Aerial crown-view tile of a tropical tree (Barro Colorado Island, Panama), acquired 20240918:
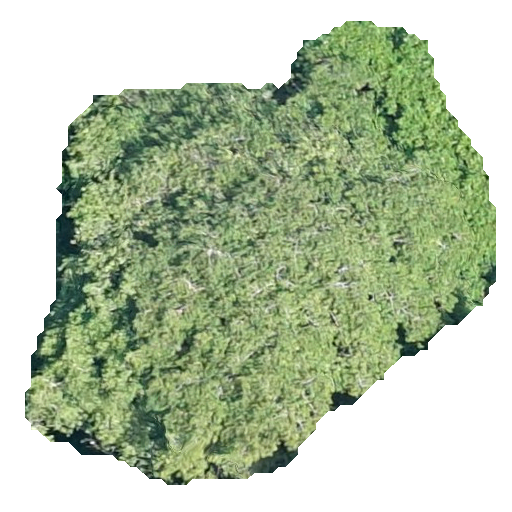
Species: Virola surinamensis
GBIF accepted scientific name: Virola surinamensis
Crown area: 236.215 m²